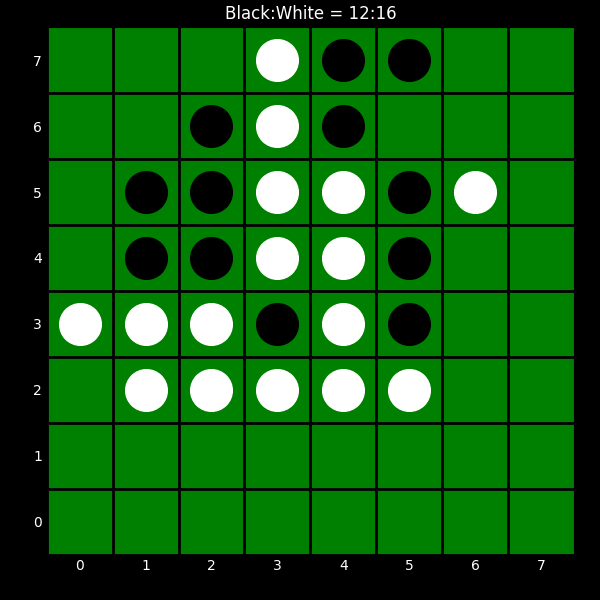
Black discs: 12
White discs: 16